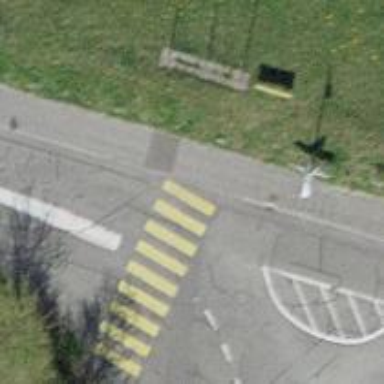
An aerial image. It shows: Pedestrian crossing with zebra markings on the footway.